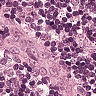
Metastatic tissue present: no